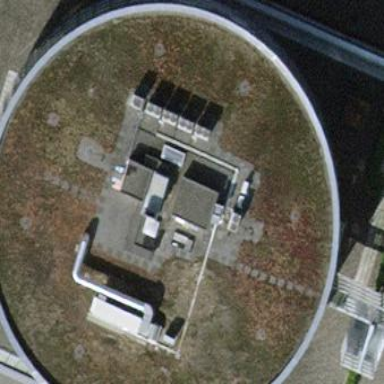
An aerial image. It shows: Office building with flat roof.